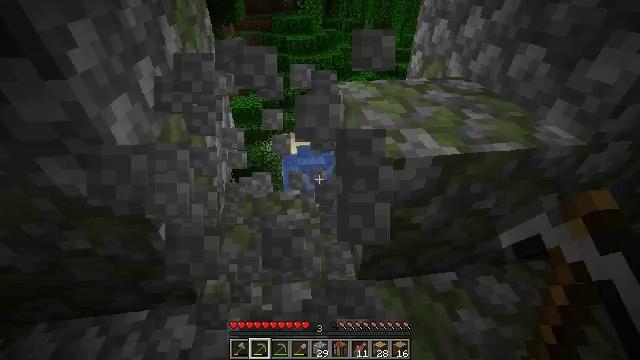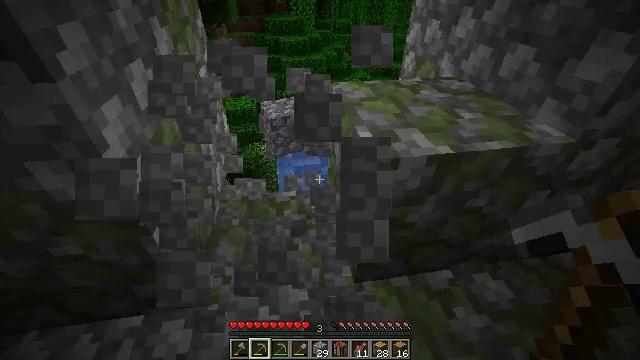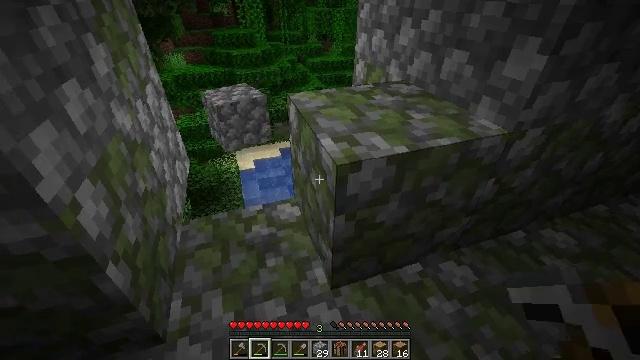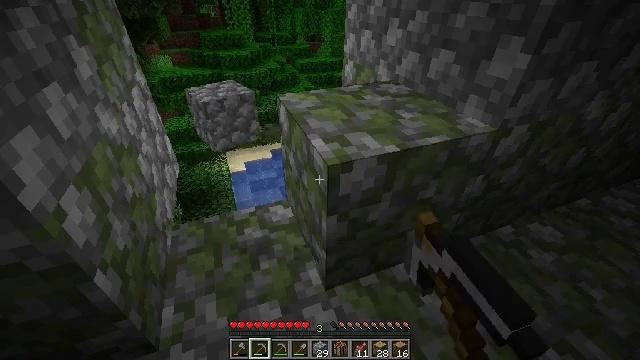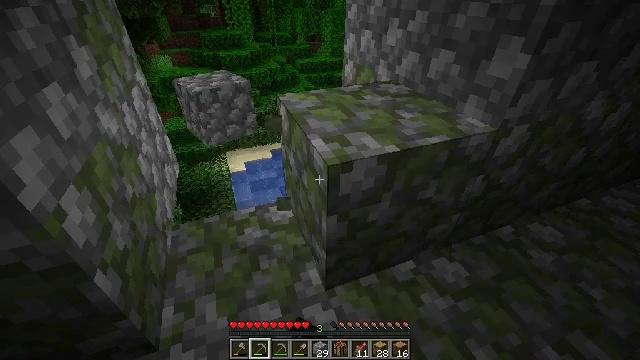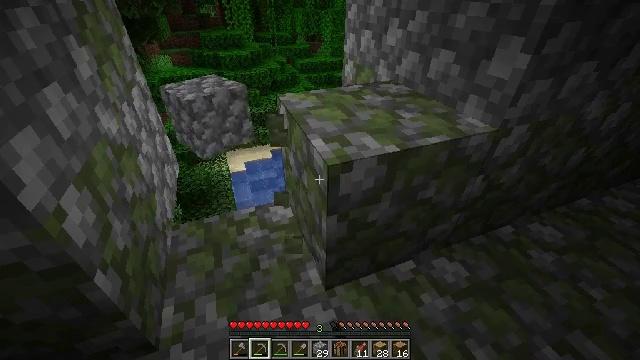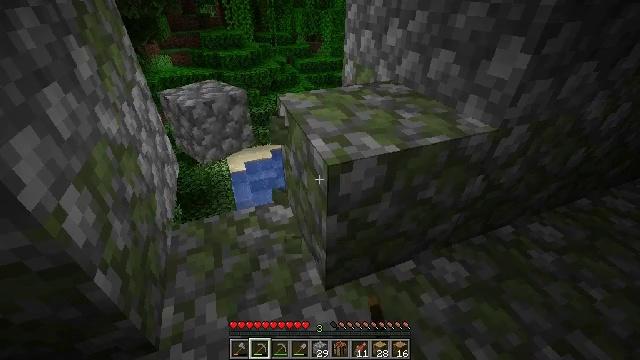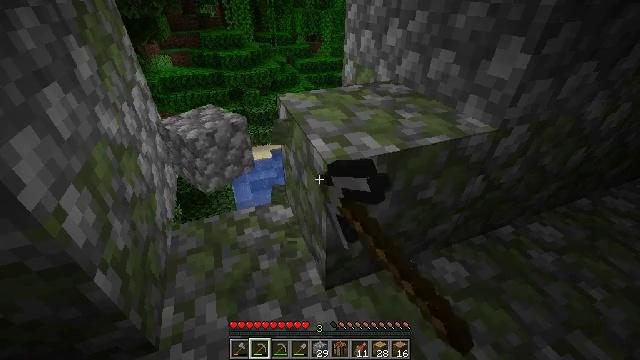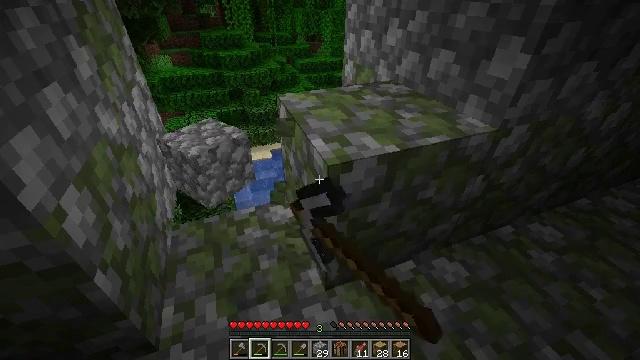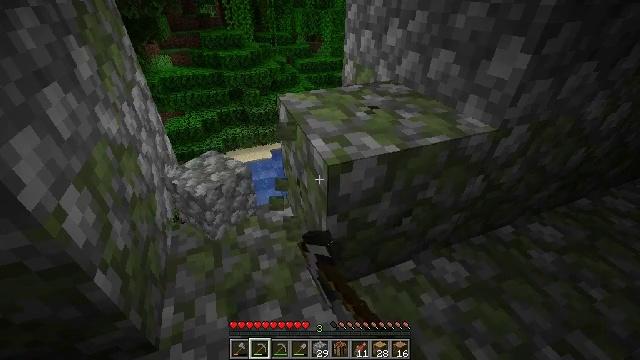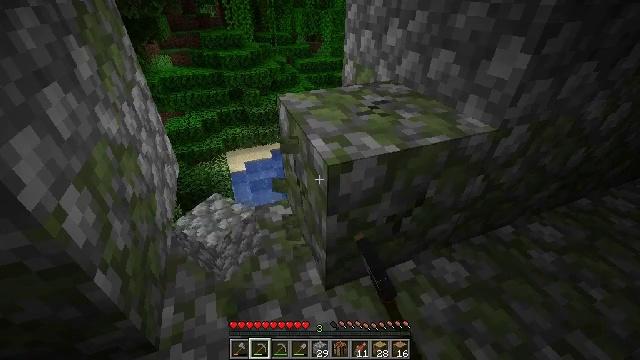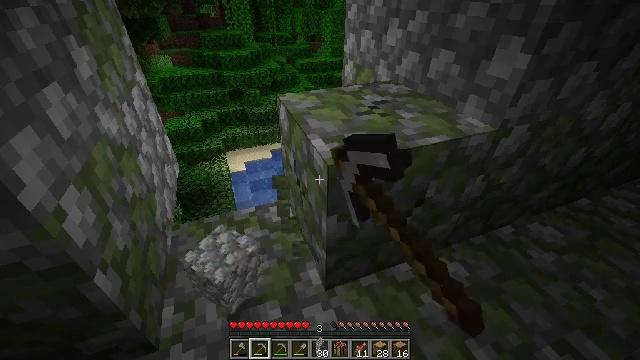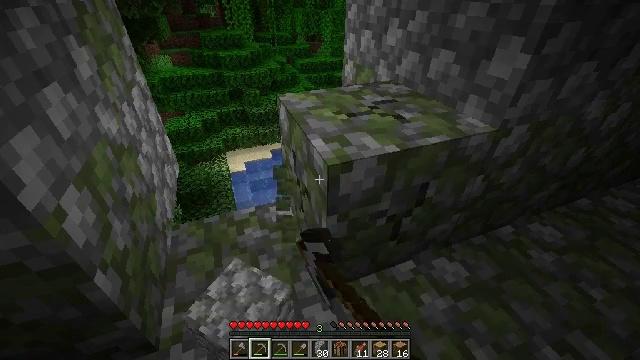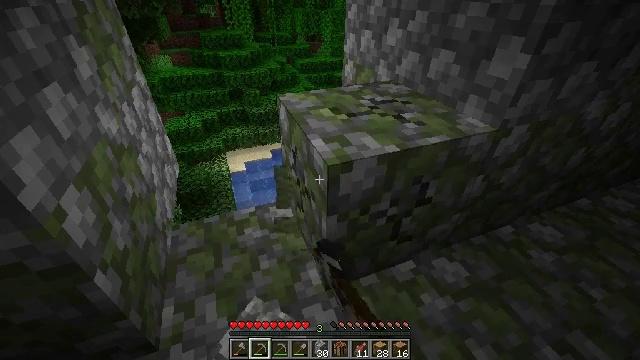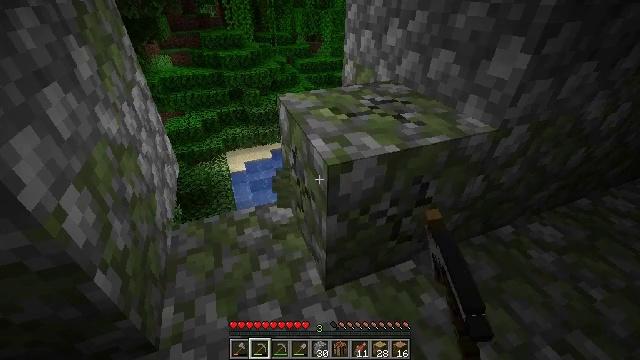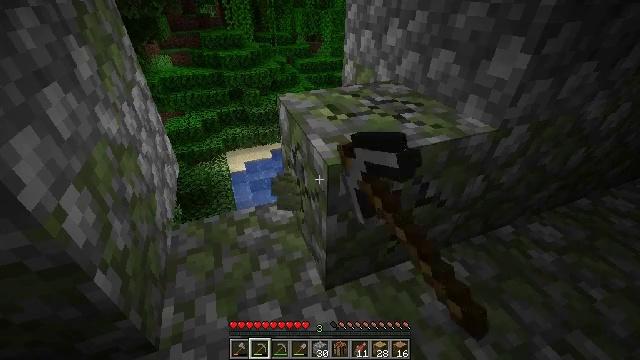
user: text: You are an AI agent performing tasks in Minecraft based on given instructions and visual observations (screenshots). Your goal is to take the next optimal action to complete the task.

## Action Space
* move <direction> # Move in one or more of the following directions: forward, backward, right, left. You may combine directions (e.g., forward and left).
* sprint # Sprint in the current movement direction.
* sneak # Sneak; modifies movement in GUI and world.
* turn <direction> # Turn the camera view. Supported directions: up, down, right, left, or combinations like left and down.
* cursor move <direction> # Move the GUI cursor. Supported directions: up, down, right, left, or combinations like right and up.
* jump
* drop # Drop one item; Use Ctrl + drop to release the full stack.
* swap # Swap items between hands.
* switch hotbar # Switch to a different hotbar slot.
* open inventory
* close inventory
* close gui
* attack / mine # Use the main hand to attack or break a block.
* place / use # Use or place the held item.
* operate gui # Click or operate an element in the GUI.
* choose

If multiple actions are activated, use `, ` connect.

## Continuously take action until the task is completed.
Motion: motion action
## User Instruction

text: Harvest mossy cobblestone for building.
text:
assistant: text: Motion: turn right, attack / mine
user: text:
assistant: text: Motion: turn right and up, attack / mine
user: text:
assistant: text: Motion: turn right, attack / mine
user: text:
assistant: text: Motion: attack / mine
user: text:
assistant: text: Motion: attack / mine
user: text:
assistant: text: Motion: attack / mine
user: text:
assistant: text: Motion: attack / mine
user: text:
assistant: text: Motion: attack / mine
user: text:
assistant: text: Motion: attack / mine
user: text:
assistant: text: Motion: attack / mine
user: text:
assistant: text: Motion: attack / mine
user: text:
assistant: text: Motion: attack / mine
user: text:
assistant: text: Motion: attack / mine
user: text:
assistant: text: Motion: attack / mine
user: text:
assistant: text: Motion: attack / mine
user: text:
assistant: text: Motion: attack / mine
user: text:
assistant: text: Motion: attack / mine
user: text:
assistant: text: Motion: attack / mine
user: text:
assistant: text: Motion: attack / mine
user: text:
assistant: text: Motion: attack / mine
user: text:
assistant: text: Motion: attack / mine
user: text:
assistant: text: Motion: attack / mine
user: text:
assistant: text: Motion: move forward, attack / mine
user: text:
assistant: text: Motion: move forward, attack / mine
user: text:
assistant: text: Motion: move forward
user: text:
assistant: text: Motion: move forward
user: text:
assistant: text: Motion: no_op